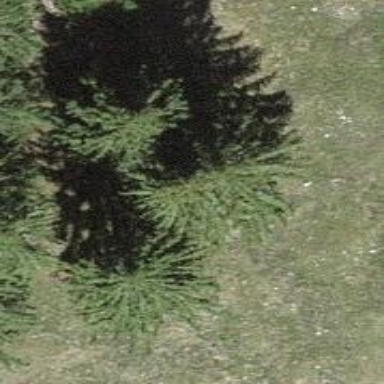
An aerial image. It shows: Evergreen needle-leaved tree typically found in agricultural areas.